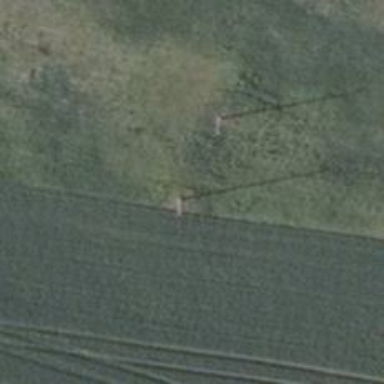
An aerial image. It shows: Minor power line with three cables.